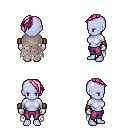
a pixel art fantasy rpg character, female body template, dark elf, purple skin, gray tattered cape, magenta pants, pink long mohawk hairstyle, leather bracers, four views (front, back, left, right), 2x2 character sprite sheet, small pixel art, hard edges, no anti-aliasing